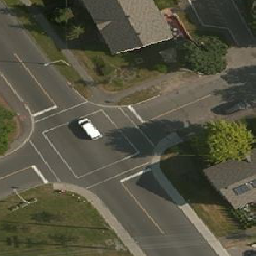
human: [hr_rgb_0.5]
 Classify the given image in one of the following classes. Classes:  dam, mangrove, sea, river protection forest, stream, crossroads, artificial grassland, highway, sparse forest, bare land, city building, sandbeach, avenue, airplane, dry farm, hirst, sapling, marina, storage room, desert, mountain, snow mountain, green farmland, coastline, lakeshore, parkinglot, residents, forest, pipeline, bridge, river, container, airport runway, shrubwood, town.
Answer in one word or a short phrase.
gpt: crossroads